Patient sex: M
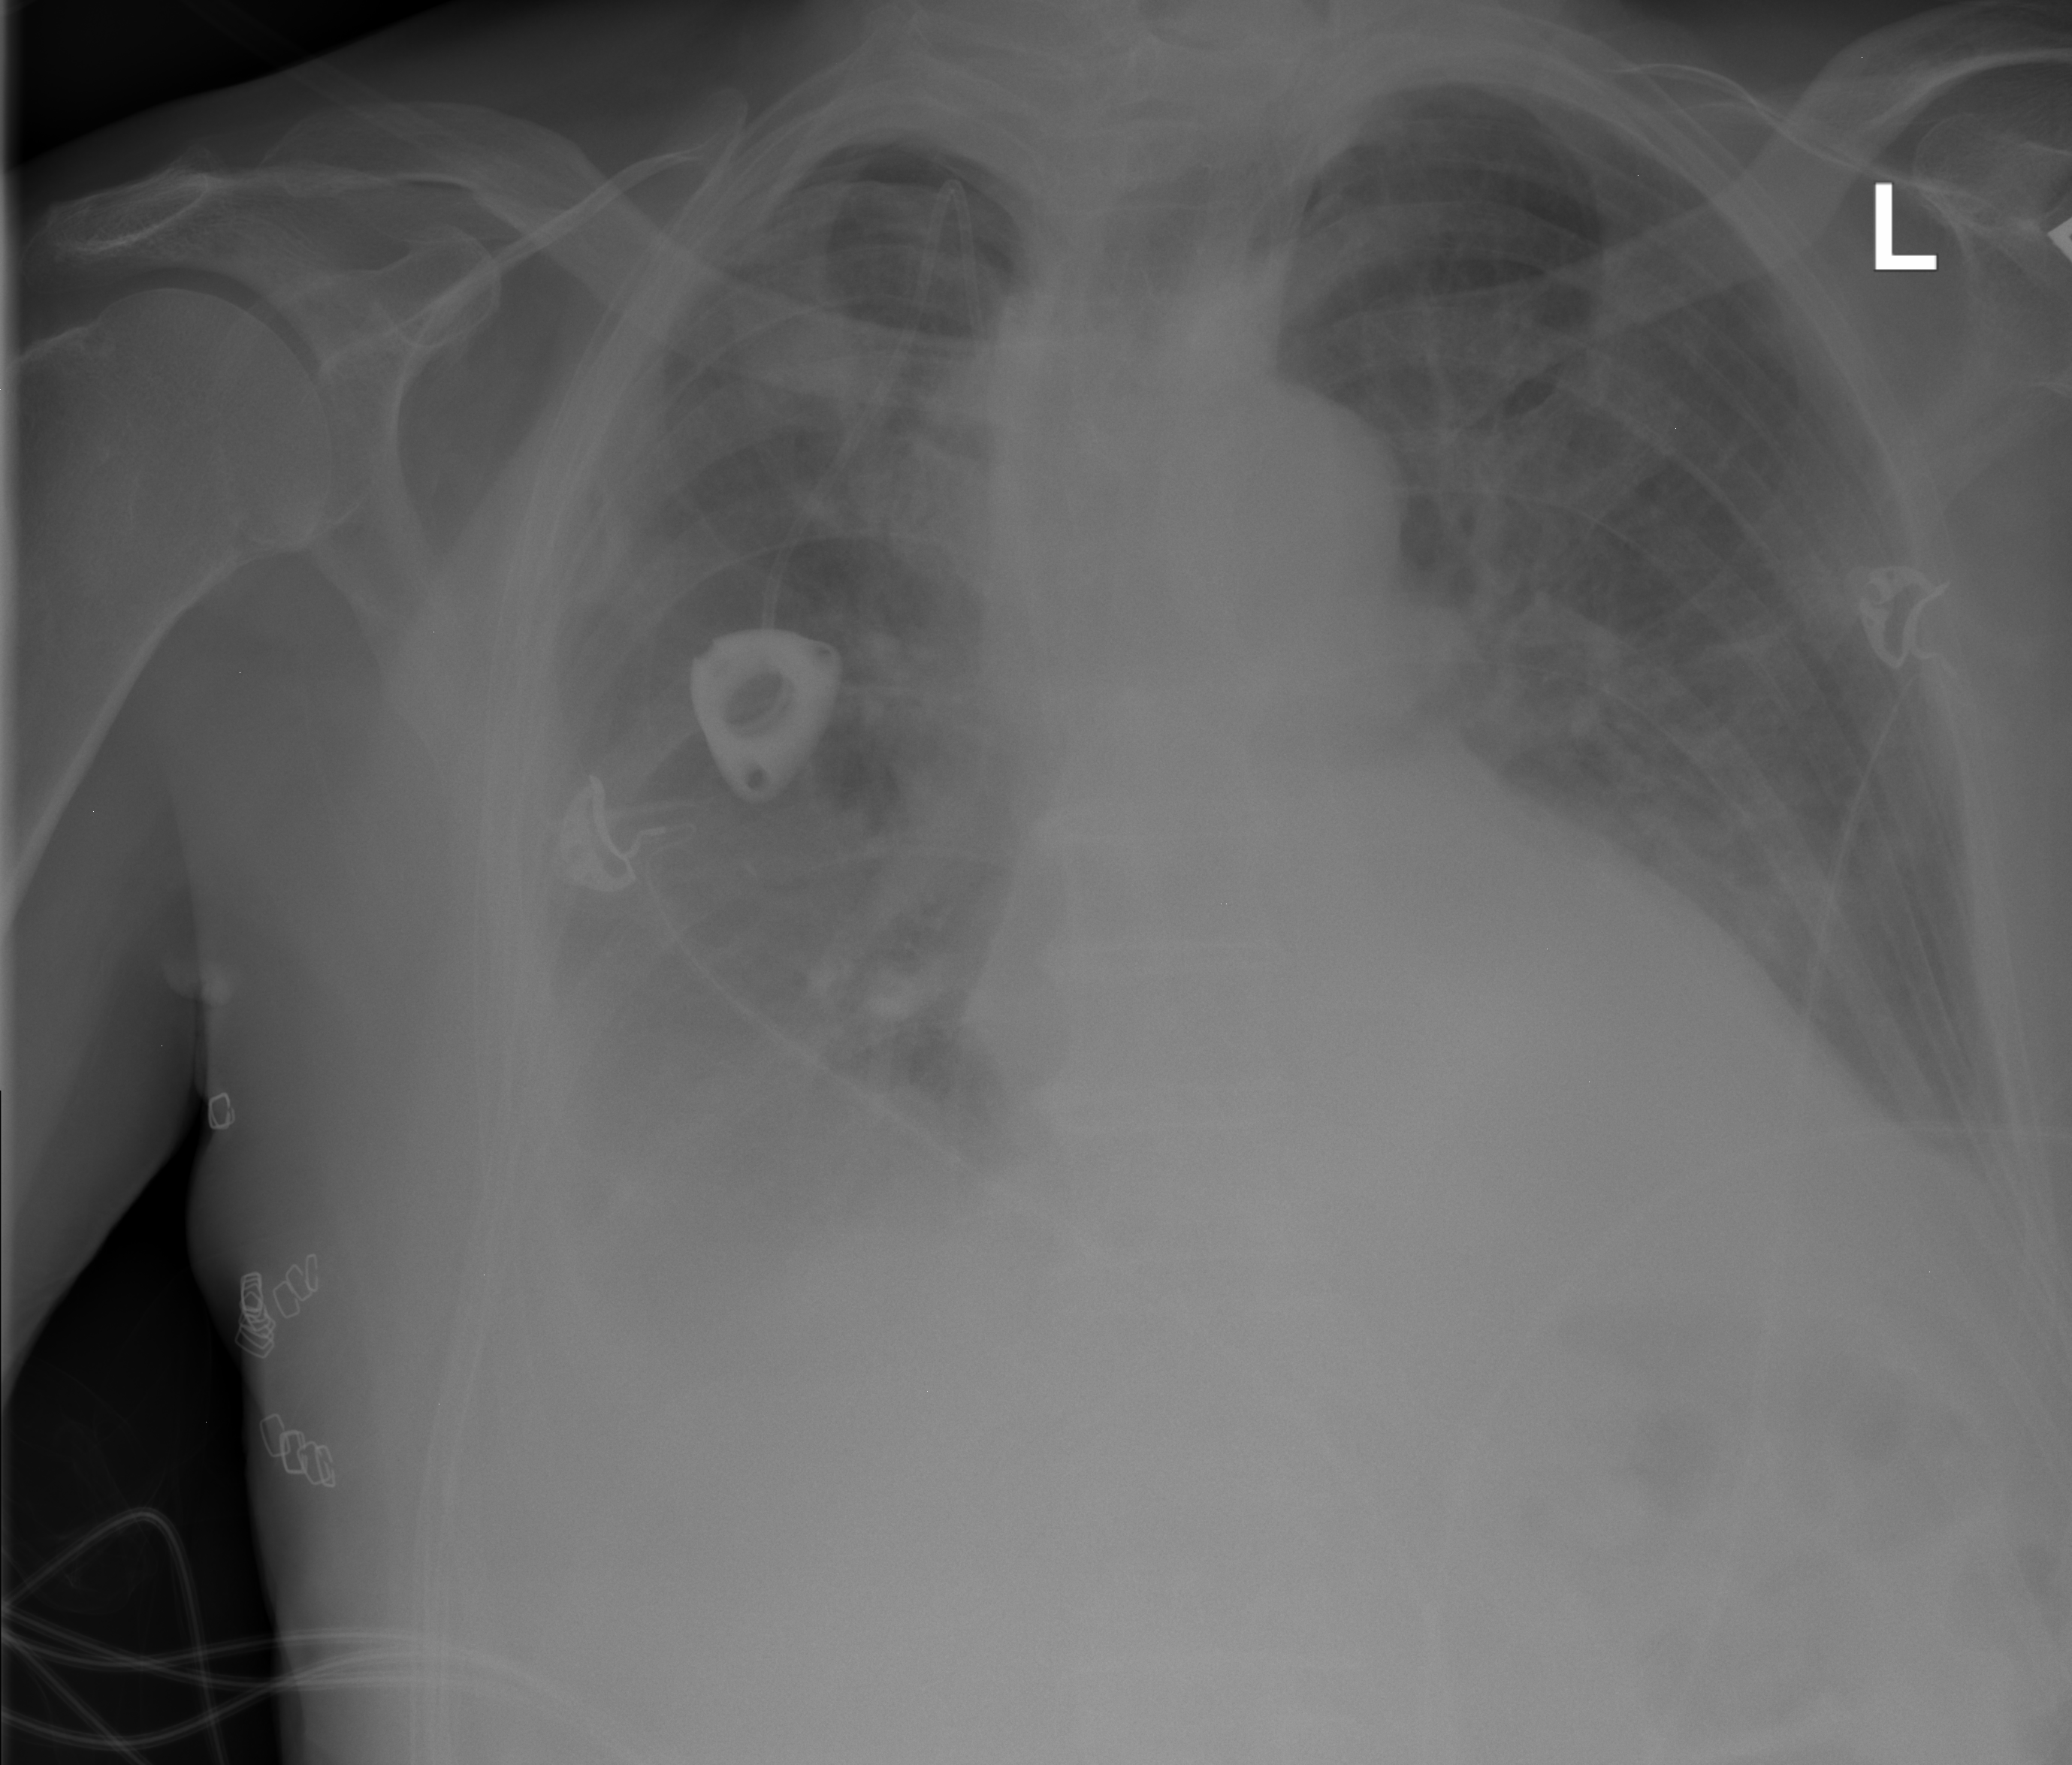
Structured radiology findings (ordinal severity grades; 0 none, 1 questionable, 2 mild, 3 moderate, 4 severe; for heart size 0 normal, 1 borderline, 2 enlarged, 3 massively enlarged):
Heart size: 0
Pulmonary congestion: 1
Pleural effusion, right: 2
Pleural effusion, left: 1
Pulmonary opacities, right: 2
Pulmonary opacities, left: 0
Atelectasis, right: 2
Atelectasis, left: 2